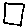
Label: square